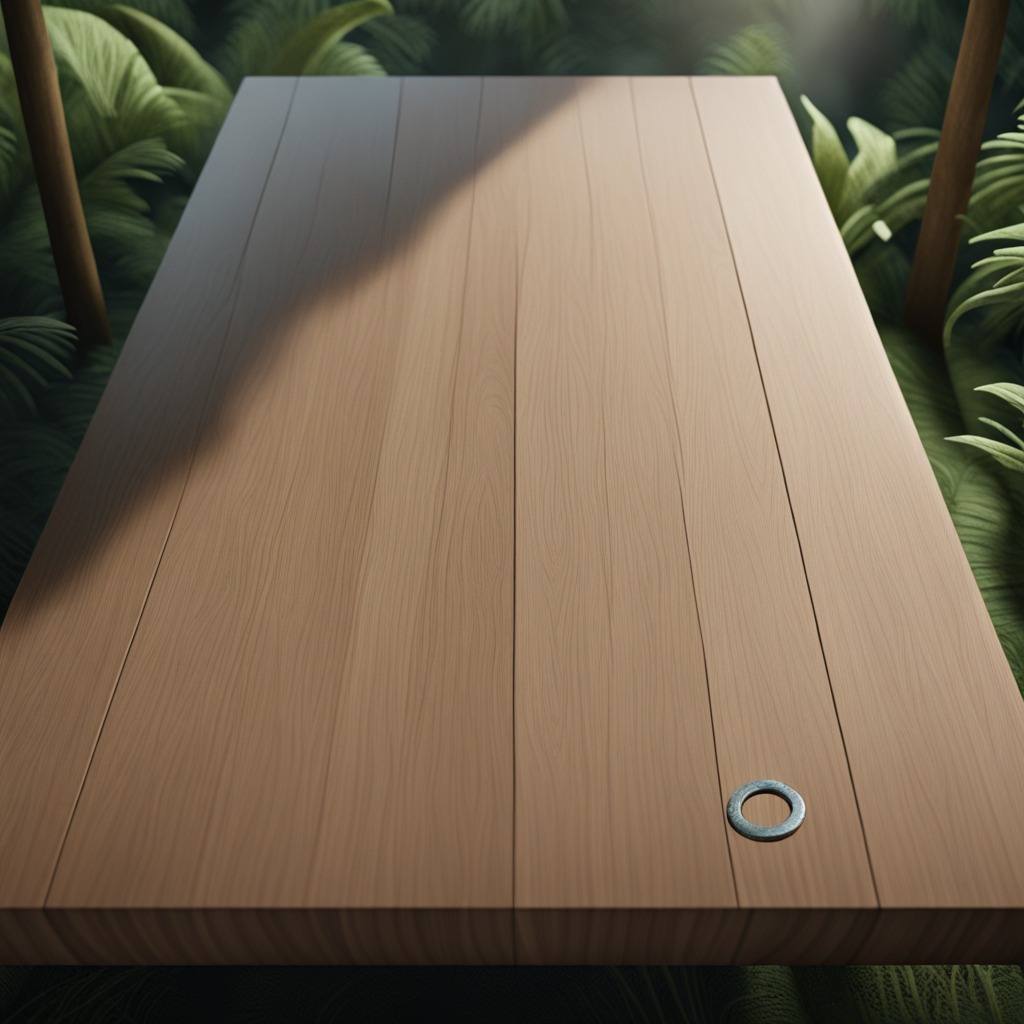
A flat metal washer is lying on a wooden table inside a jungle field workshop tent.